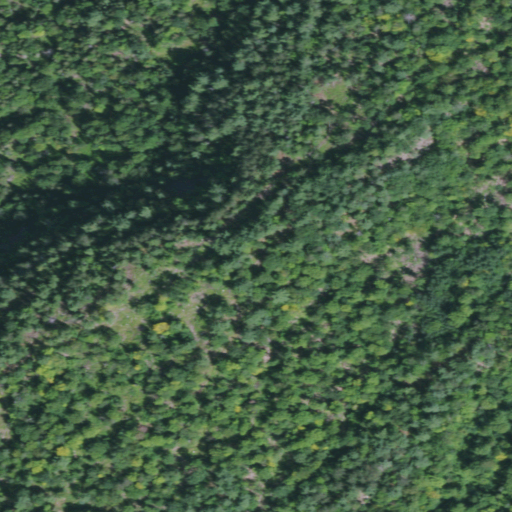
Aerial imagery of mountain in New York named Winding Hill containing evergreen forest, mixed forest, deciduous forest, herbaceous wetlands, open water, and grassland